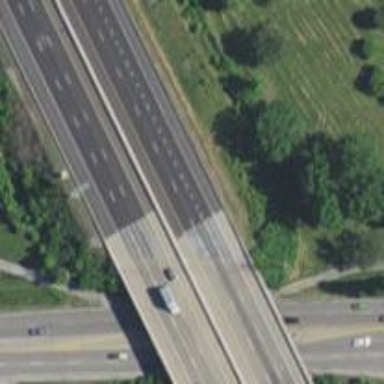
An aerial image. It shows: Motorway bridge with asphalt surface.